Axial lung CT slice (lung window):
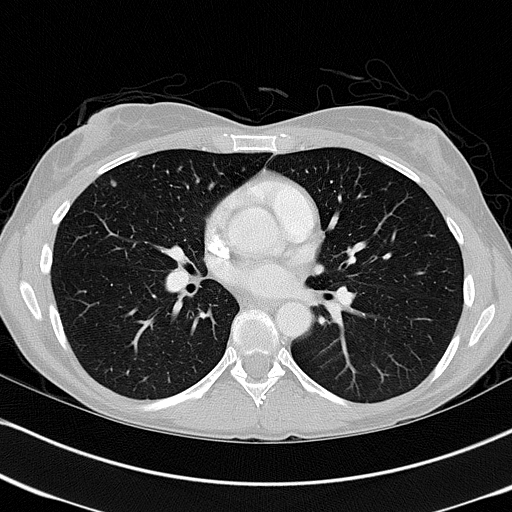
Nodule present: yes
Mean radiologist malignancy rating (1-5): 2.5